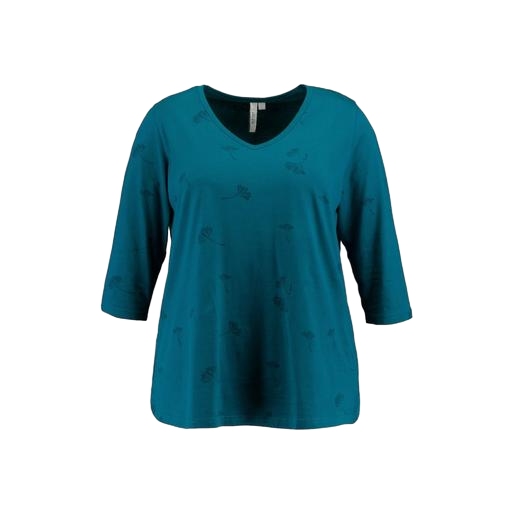
blue plus size printed t-shirt only macy, blue plus size medallion-print t-shirt only macy, green three-quarter-sleeve top only macy, white background